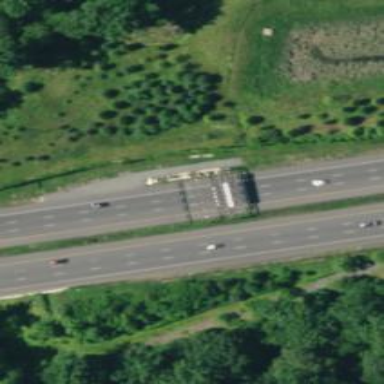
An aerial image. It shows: Toll gantry on the road.